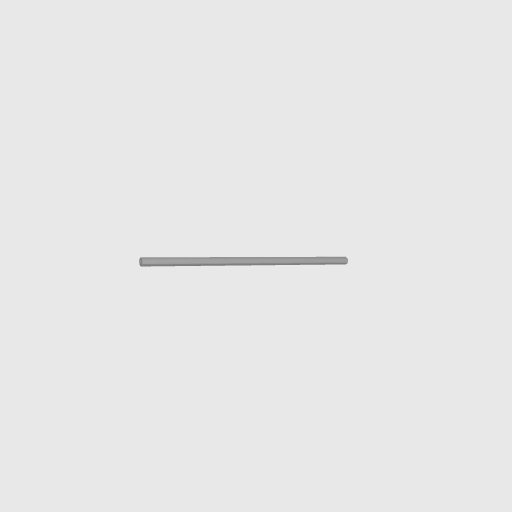
Part: Shaft12ROD336